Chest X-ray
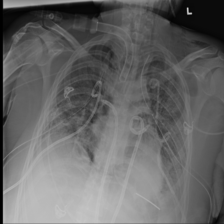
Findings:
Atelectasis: negative
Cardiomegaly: negative
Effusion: negative
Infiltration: negative
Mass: negative
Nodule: negative
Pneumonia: negative
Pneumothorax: positive
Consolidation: negative
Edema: negative
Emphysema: positive
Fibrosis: negative
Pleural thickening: negative
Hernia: negative